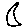
Label: moon